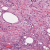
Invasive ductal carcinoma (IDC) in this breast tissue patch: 0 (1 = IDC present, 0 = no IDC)